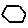
Label: hexagon